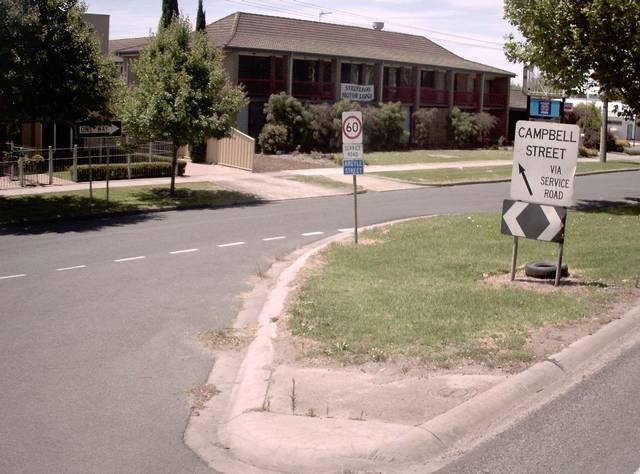
Region: Australia
Coordinates: -38.193, 146.545